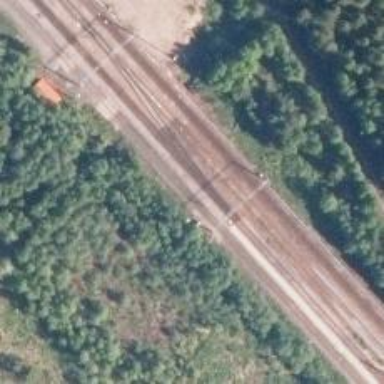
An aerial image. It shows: Railway spur service.